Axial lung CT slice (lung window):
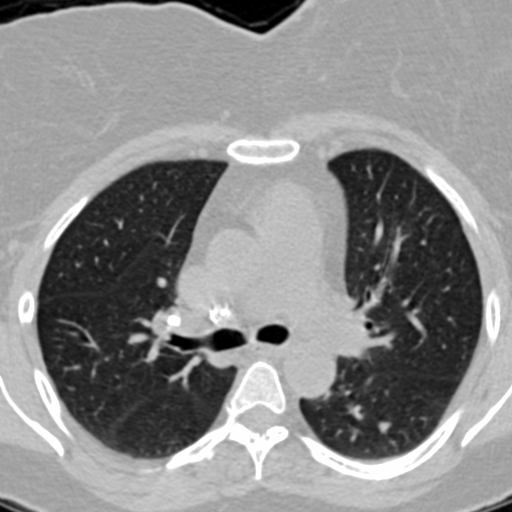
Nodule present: no